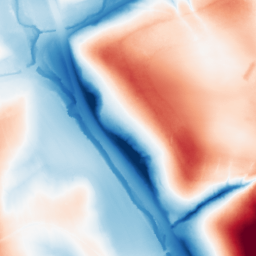
Category: classical
Decomposition family: gaussian_anisotropic
Decomposition parameters: sigma_x: 50
sigma_y: 20
Upsampling method: regularized
Upsampling parameters: scale: 2
lambda_reg: 0.001
Upsampling scale: 2